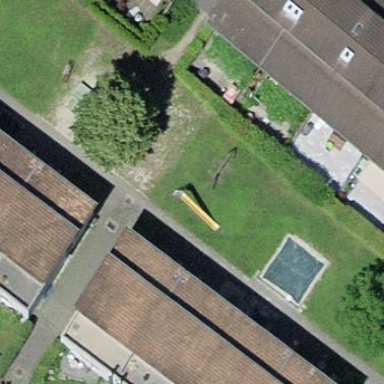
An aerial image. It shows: Playground area for leisure activities on the land.